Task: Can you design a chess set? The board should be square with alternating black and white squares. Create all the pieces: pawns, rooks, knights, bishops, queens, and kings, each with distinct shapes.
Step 4661:
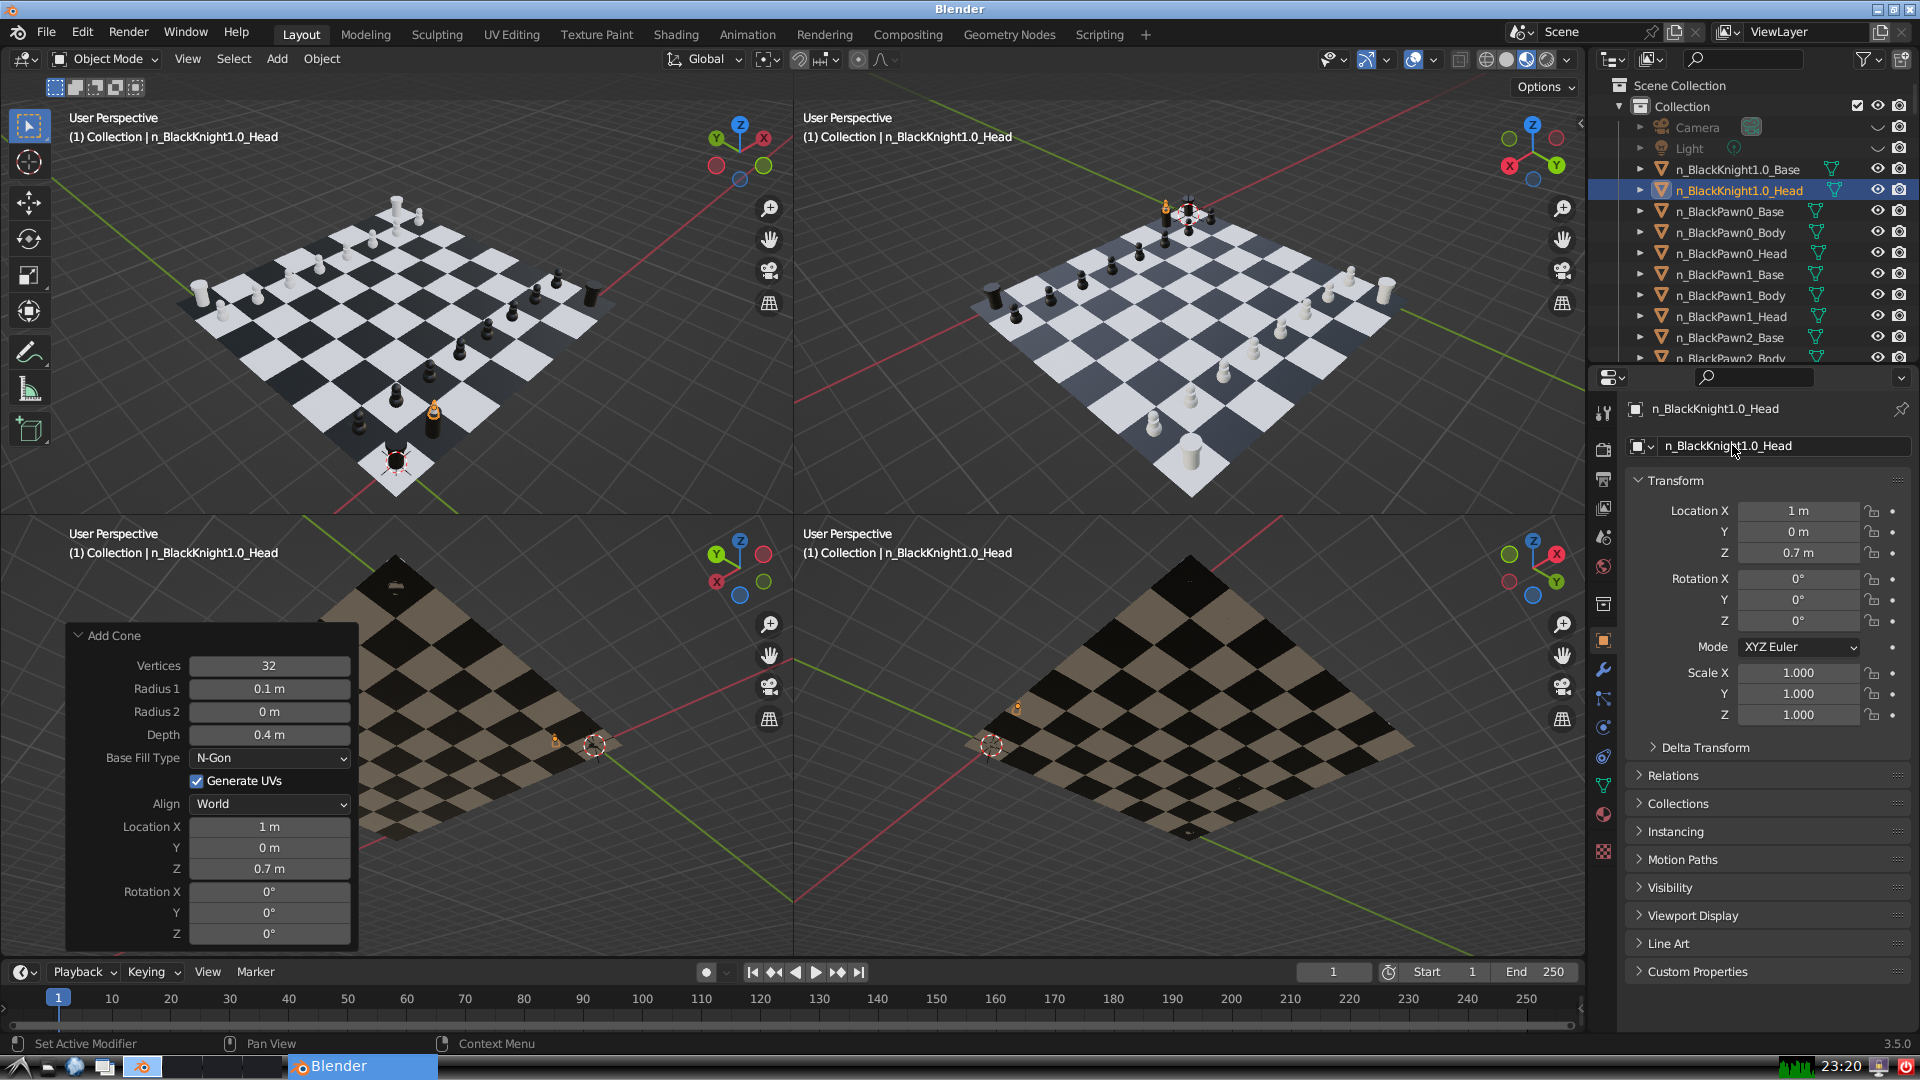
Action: {"mouse_move": [1603, 815]}